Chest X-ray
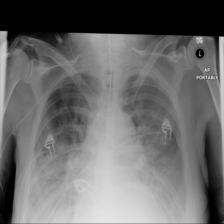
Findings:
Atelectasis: negative
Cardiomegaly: negative
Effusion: positive
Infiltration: negative
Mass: negative
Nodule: negative
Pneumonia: negative
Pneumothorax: negative
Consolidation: negative
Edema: positive
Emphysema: negative
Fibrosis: negative
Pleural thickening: negative
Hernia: negative